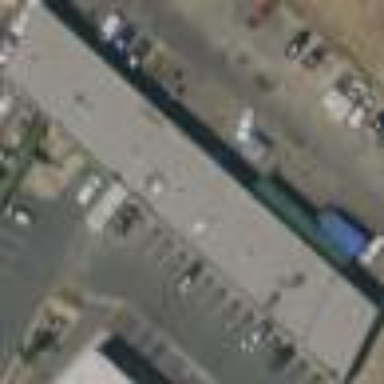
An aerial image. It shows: Warehouse building.